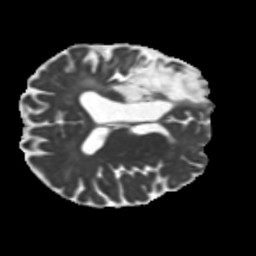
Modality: MD
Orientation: axial
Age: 60
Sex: male
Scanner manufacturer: siemens
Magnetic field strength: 3 T
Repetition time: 5.25 s
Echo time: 0.08 s